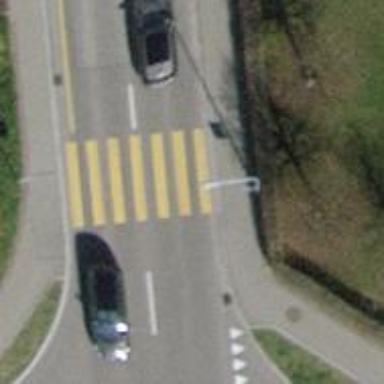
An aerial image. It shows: Zebra crossing on the road.